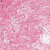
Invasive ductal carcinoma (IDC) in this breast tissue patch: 0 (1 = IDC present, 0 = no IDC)